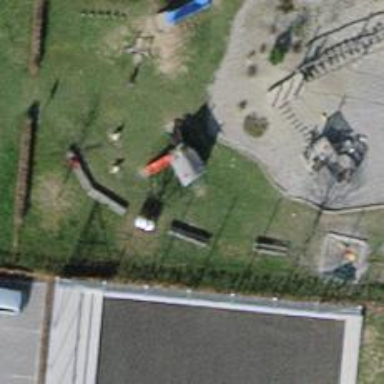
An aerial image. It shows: Playground on grassy land.